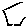
Label: hexagon